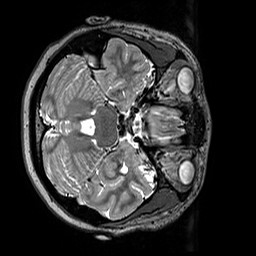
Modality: T2w
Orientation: axial
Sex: female
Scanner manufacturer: siemens
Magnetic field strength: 3 T
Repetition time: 3.2 s
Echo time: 0.409 s